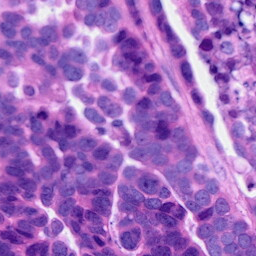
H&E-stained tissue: Ovarian